Question: I want to stretch an image using 2 stretch areas. So I need to achieve something like this:

But by default in iOS I can define one rect only.
Is it possible to solve this issue without incision into 2 separate images when each of them has only one rect?
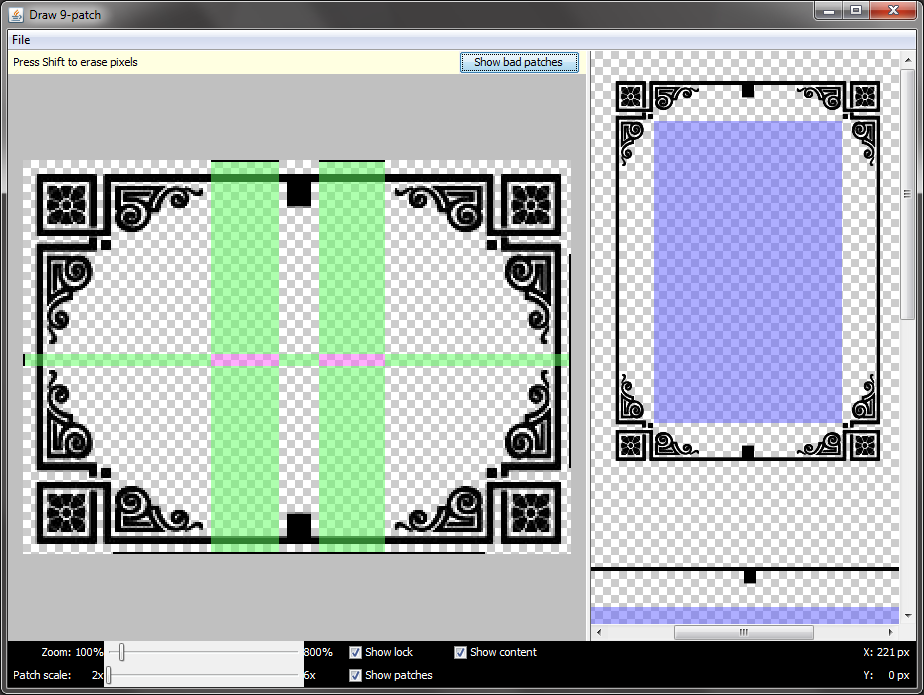
Answer: As stated, I would definitely do with 2 images. Or add a category on top of UIImage which does your job. The key is what kind of parameter will you give to the method?